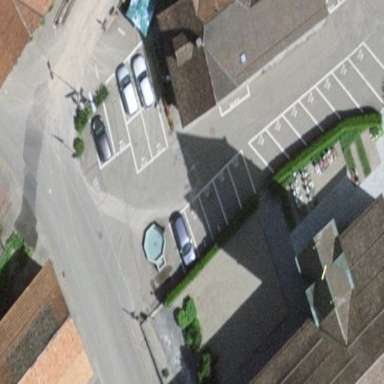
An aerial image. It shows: Parking area.